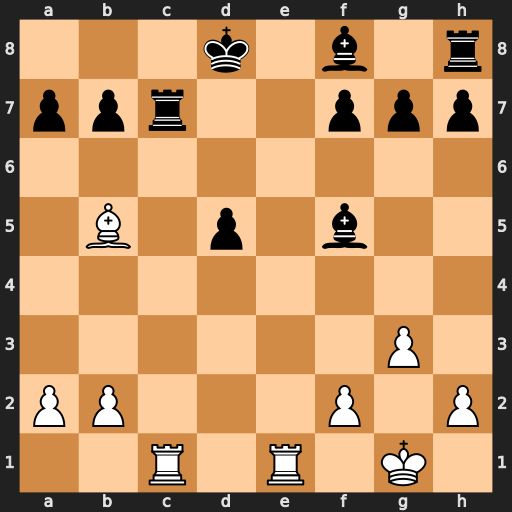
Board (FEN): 3k1b1r/ppr2ppp/8/1B1p1b2/8/6P1/PP3P1P/2R1R1K1
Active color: w
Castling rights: -
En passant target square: -
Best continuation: Re8#